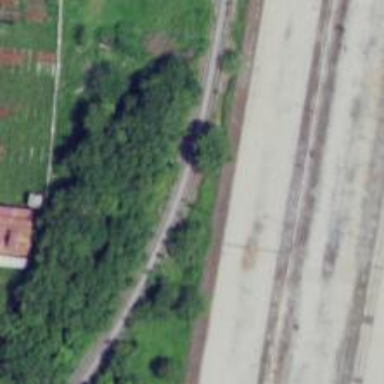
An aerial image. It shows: Abandoned railway.